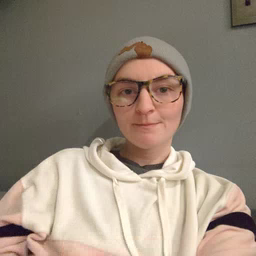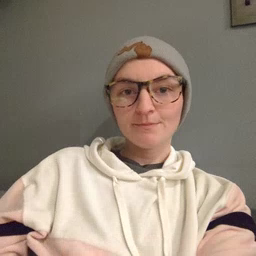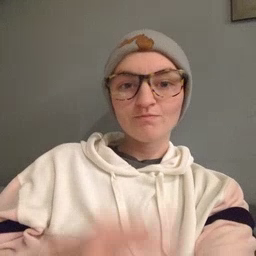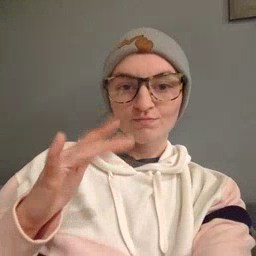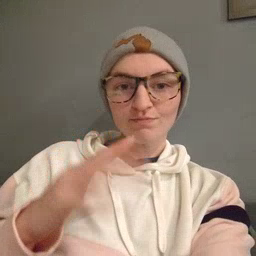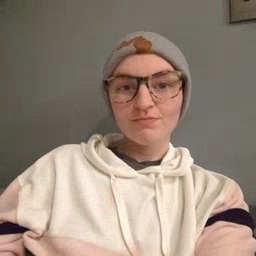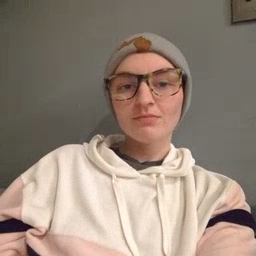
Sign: finger